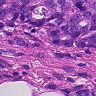
Metastatic tissue present: yes